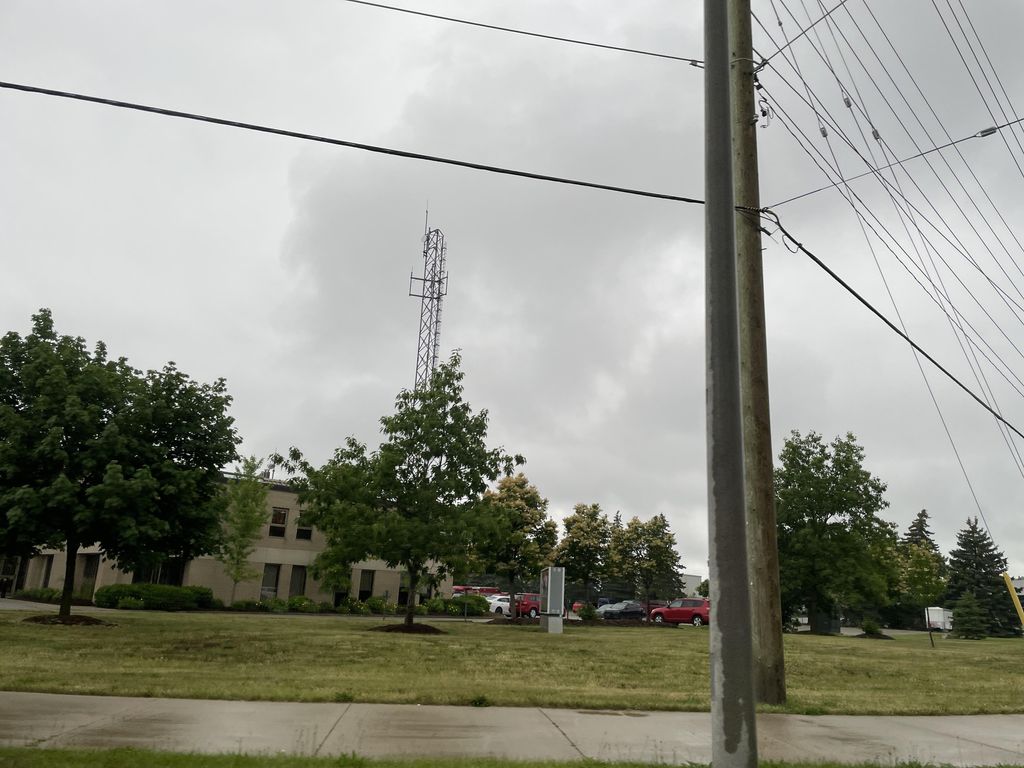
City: kitchener-waterloo